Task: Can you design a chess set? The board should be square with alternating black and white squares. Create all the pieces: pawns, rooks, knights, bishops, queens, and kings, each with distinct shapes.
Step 1057:
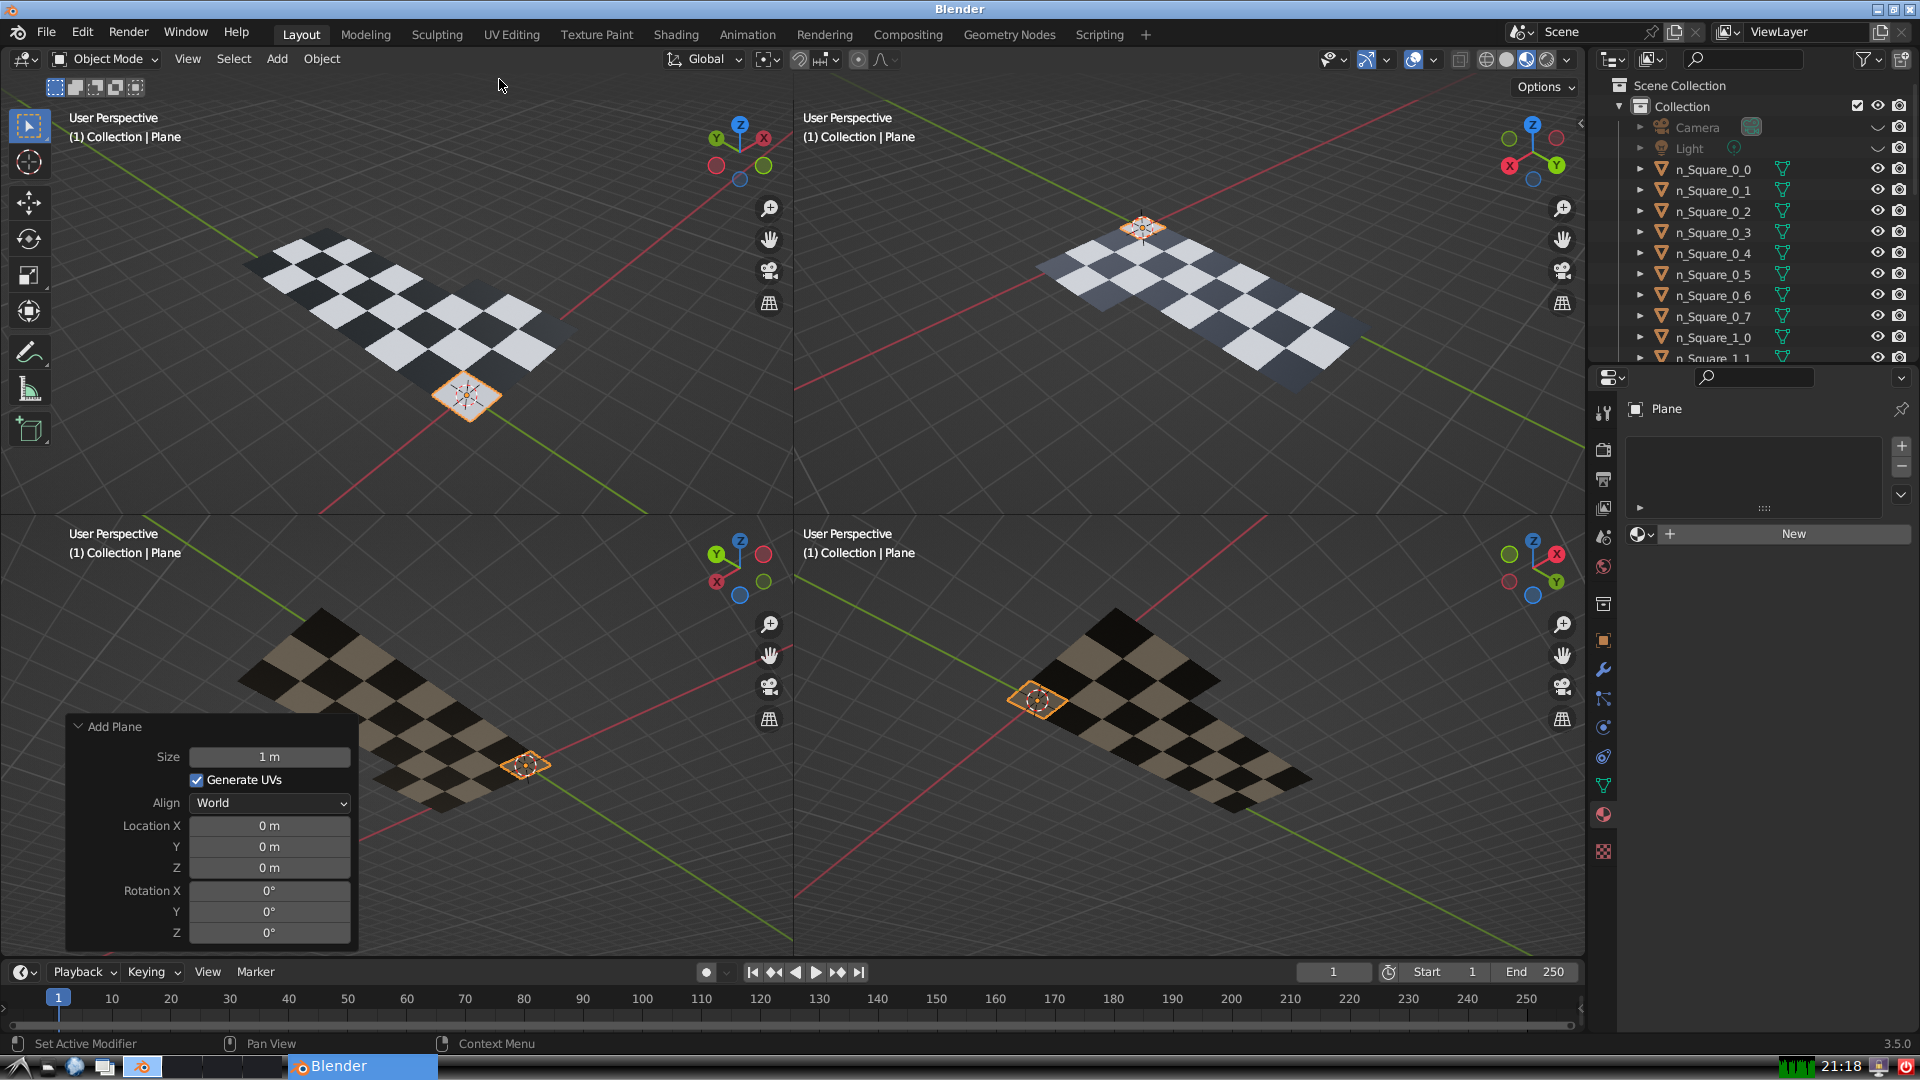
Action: {"mouse_move": [270, 758]}